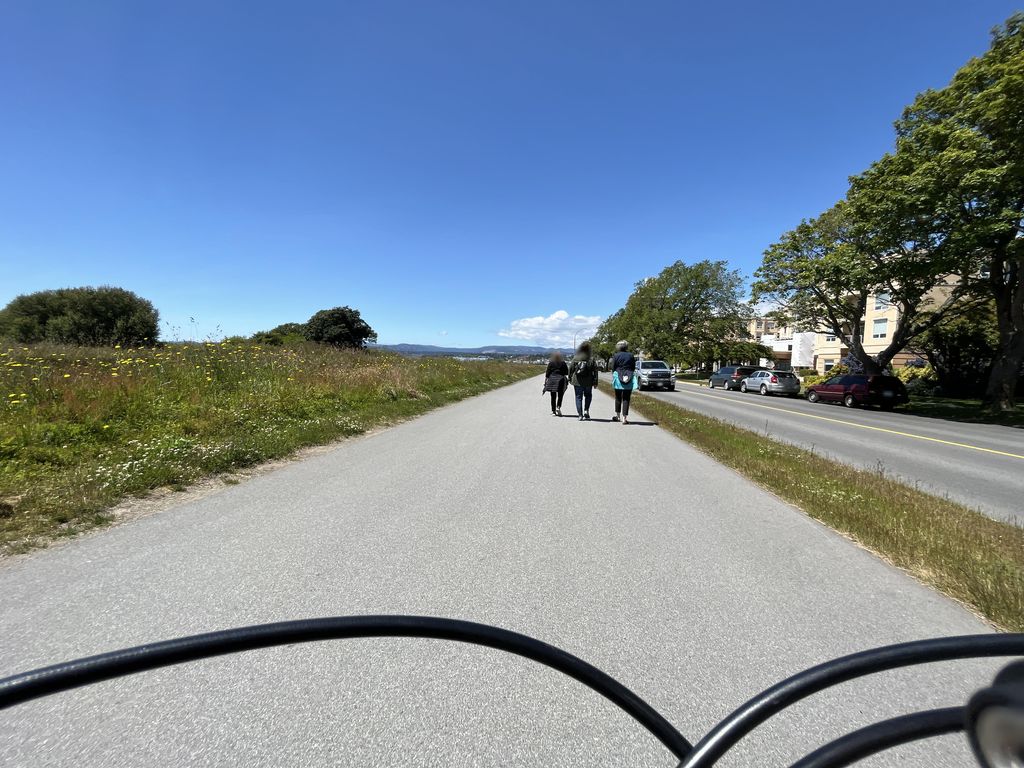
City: victoria